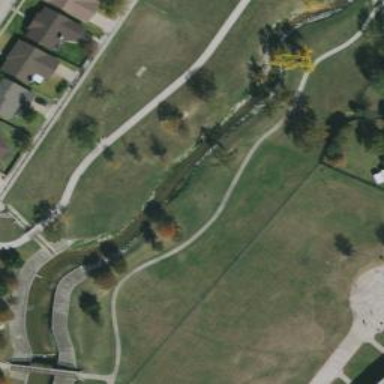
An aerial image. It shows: Disc golf basket.